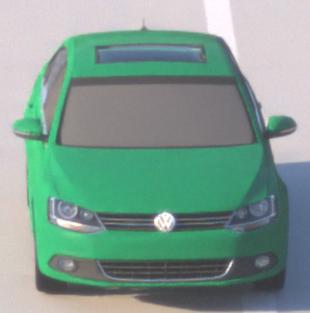
Make: VW
Model: Jetta 1.2 TSI
Detailed model: Jetta (IV)
Model produced from: 2011/01
Model produced until: 2014/08
Doors: 4
Color: green
Road condition: dry road
Daytime: sunrise or sunset
Contrast: medium contrast